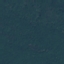
Land use / land cover class: Forest